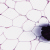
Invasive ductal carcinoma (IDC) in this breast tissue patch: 0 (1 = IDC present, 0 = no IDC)